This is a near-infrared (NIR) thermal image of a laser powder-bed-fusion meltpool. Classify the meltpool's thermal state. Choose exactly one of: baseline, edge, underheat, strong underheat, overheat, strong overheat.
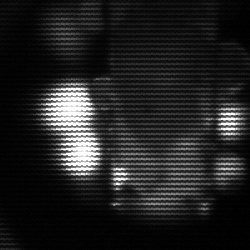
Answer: strong underheat